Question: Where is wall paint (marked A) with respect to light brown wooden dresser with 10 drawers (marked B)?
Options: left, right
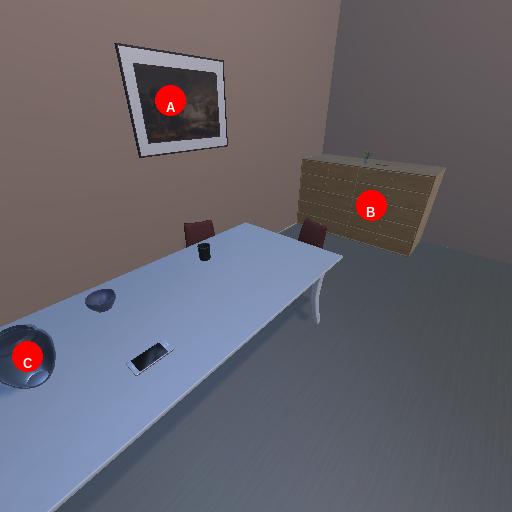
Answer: left